Field crop: maize
Growth stage: 1
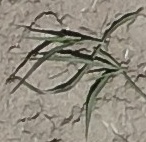
Species: sorghum